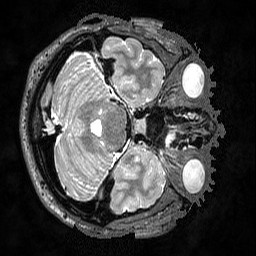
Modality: T2w
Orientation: axial
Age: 20
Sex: male
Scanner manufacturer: siemens
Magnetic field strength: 3 T
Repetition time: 3.2 s
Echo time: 0.564 s